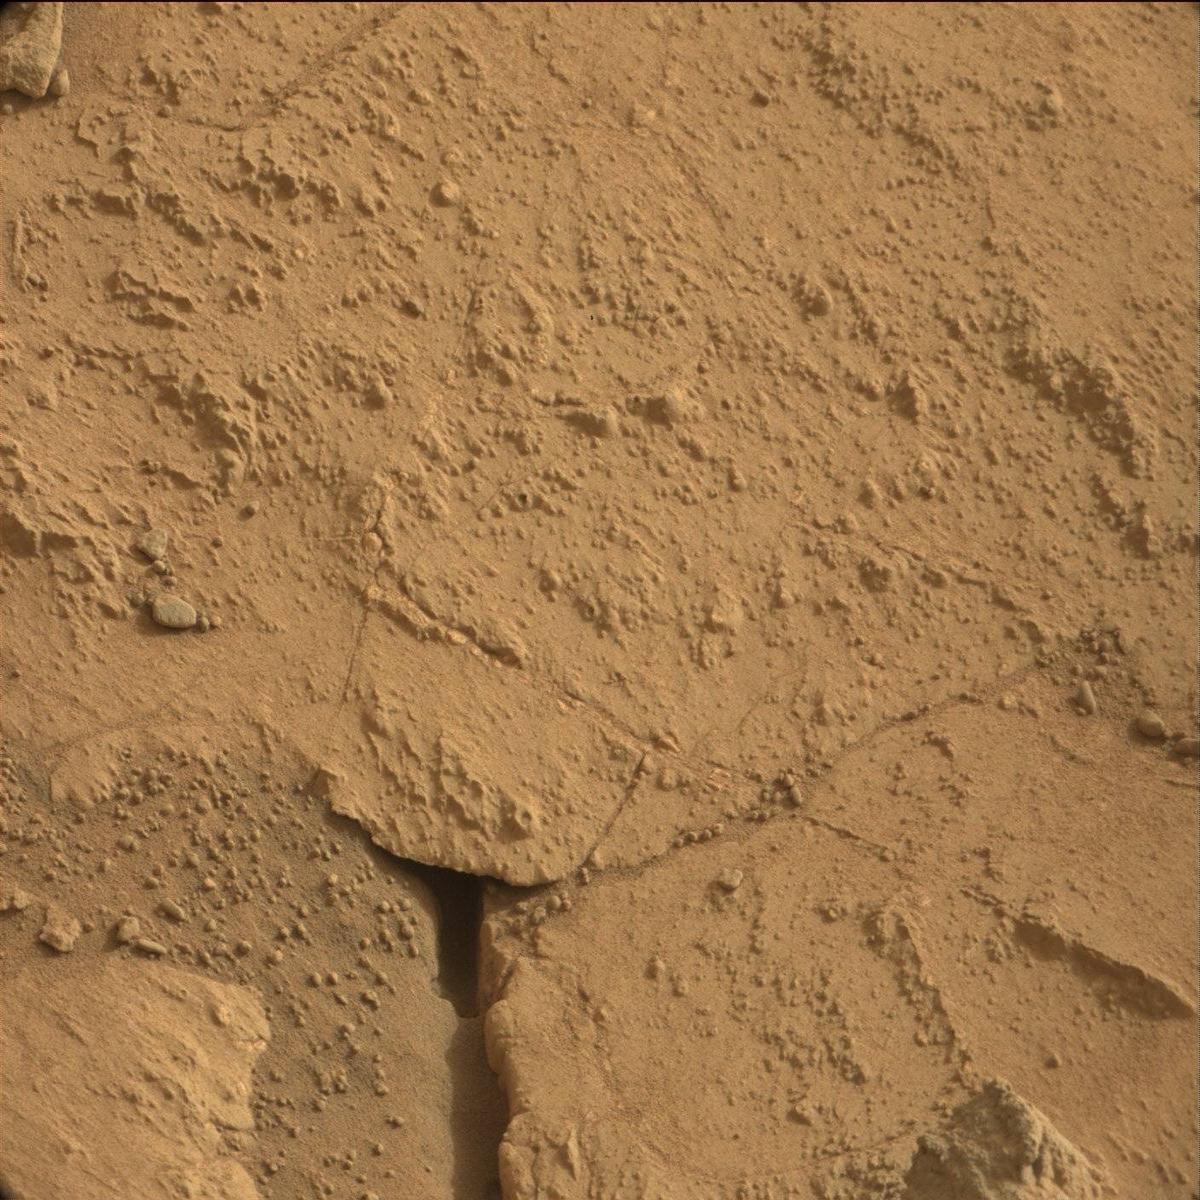
Terrain classes present: Bedrock, Rock, Sand / Soil